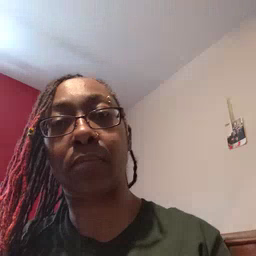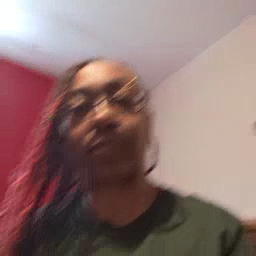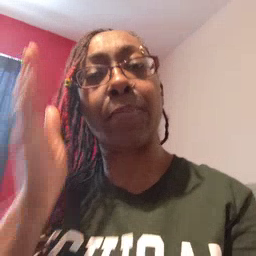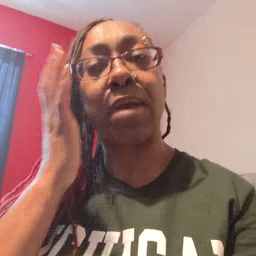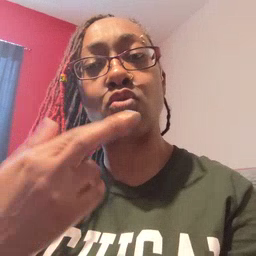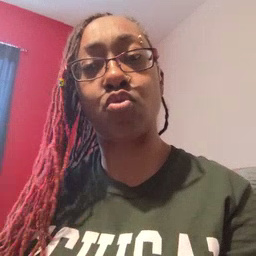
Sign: bedroom